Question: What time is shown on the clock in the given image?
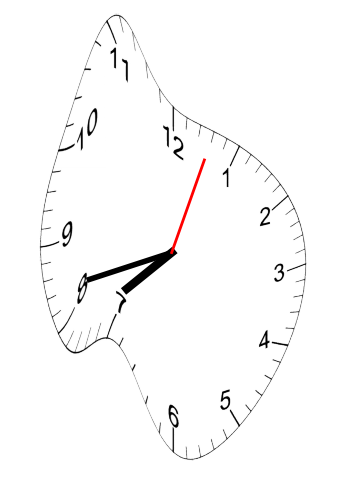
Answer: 07:42:03